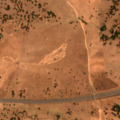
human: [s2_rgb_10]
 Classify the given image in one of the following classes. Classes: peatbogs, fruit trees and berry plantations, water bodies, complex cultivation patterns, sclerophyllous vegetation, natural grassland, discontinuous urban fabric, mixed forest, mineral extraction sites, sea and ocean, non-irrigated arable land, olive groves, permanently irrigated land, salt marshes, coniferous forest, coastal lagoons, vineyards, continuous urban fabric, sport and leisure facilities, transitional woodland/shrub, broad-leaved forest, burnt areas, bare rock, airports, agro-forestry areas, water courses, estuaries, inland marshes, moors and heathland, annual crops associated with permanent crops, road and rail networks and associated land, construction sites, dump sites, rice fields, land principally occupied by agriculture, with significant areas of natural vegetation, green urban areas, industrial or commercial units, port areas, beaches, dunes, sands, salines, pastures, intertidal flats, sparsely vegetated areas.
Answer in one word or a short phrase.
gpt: non-irrigated arable land, pastures, agro-forestry areas